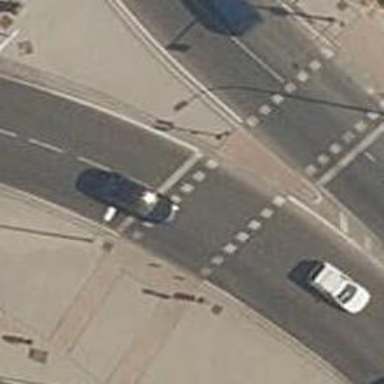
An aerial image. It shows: Crossing with traffic signals.